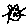
Label: cat